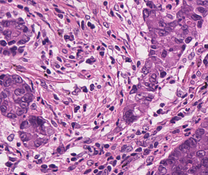
Tumor epithelial tissue: yes
Tumor-associated stroma tissue: yes
Normal tissue: no